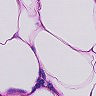
Metastatic tissue present: no